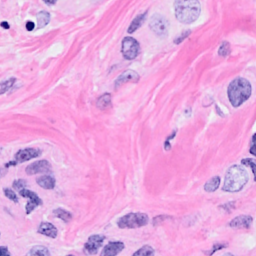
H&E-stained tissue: Breast